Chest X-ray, PA view. Patient: 42 years old, sex M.
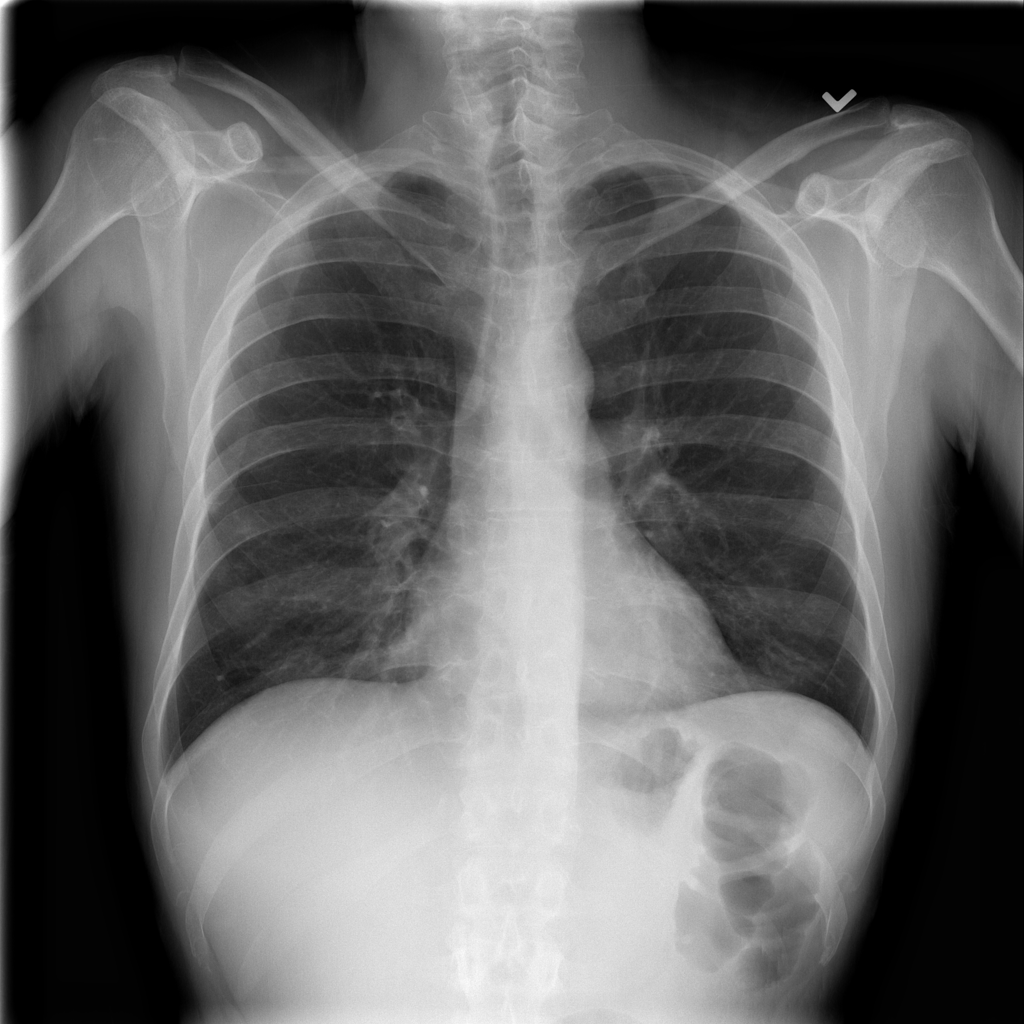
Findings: No Finding